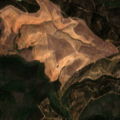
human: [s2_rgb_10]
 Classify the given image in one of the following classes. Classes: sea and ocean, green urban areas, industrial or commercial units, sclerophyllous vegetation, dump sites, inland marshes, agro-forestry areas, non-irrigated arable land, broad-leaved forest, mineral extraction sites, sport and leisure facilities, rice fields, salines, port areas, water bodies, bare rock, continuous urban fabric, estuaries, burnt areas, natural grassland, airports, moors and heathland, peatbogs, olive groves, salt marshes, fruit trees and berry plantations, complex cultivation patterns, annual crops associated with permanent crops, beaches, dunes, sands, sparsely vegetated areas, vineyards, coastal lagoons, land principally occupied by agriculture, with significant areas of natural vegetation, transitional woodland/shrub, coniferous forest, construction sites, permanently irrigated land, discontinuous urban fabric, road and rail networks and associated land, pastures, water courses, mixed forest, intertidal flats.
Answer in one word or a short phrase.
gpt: broad-leaved forest, sclerophyllous vegetation, transitional woodland/shrub